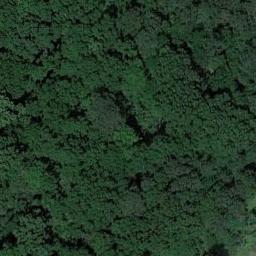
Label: forest